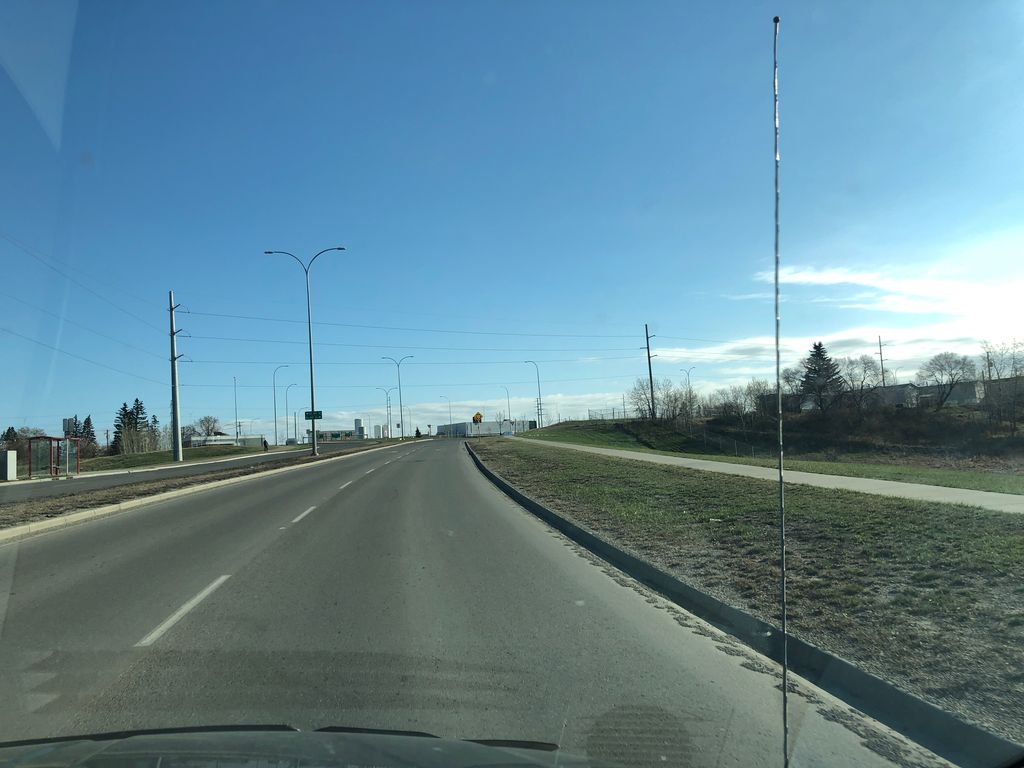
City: calgary